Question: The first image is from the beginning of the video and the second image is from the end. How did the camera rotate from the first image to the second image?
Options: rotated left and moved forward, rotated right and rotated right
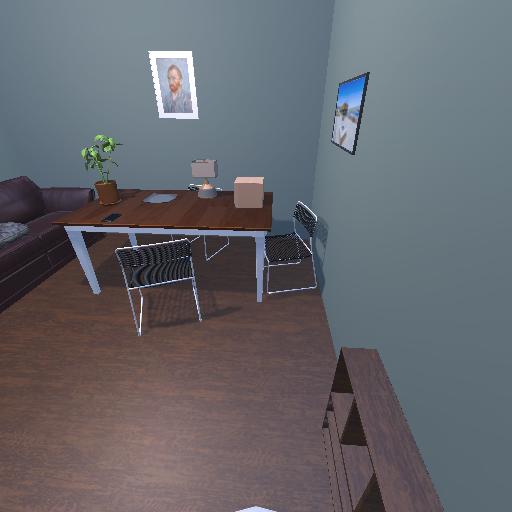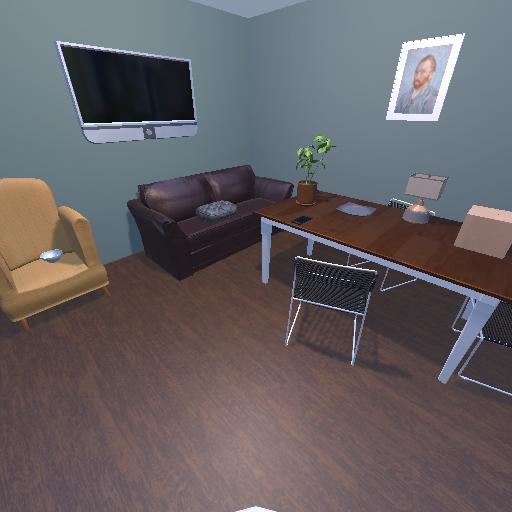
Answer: rotated left and moved forward